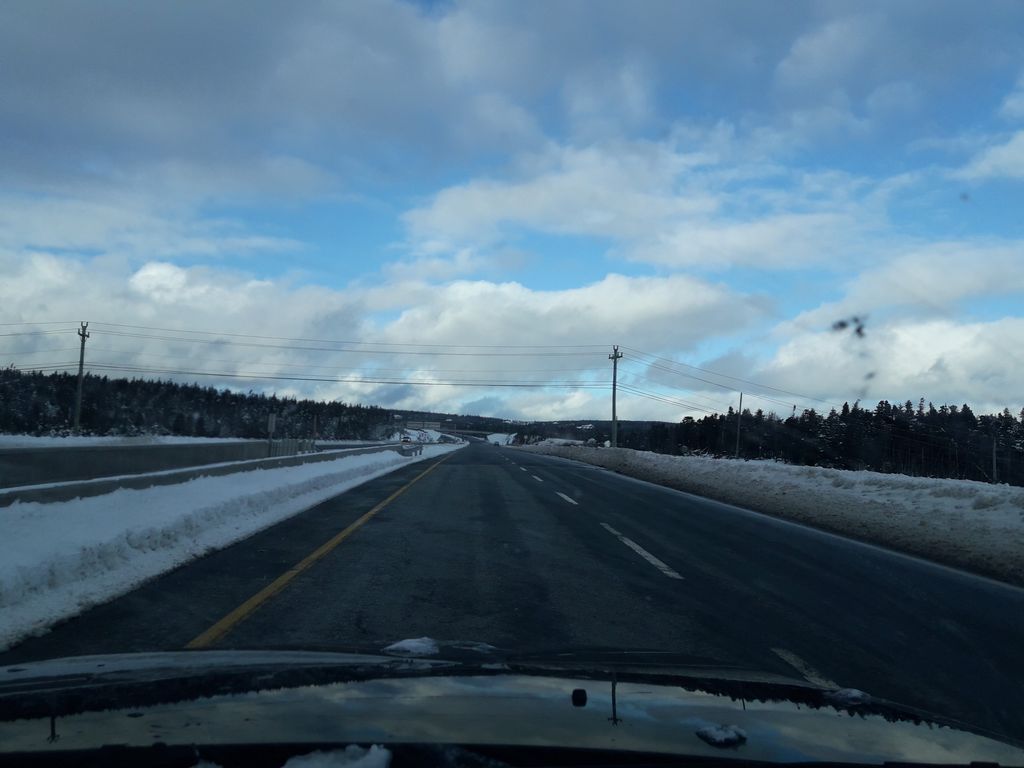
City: st_johns